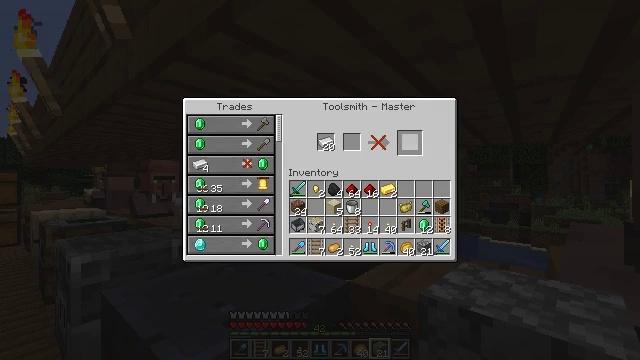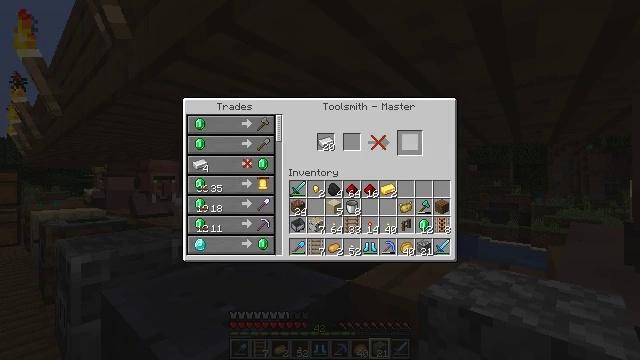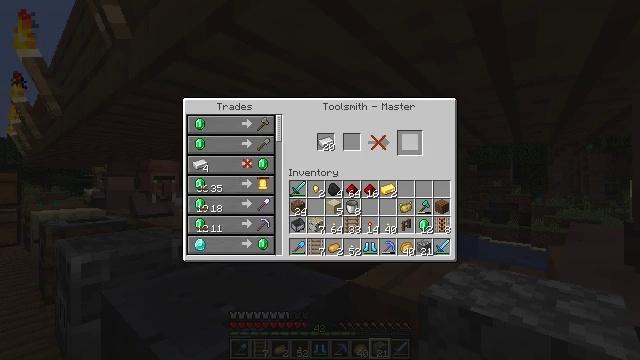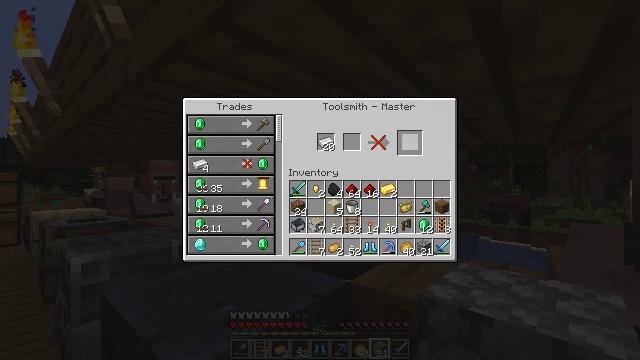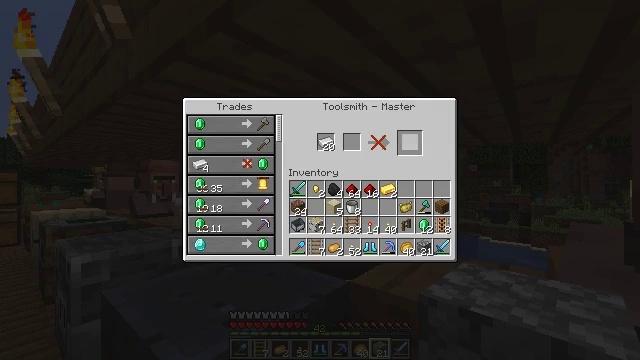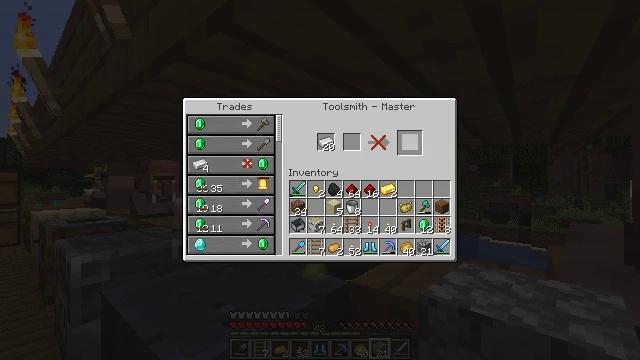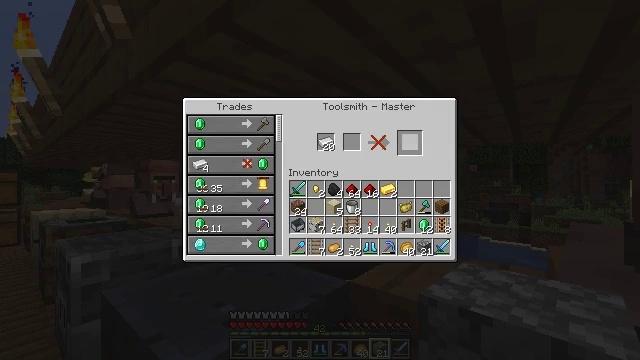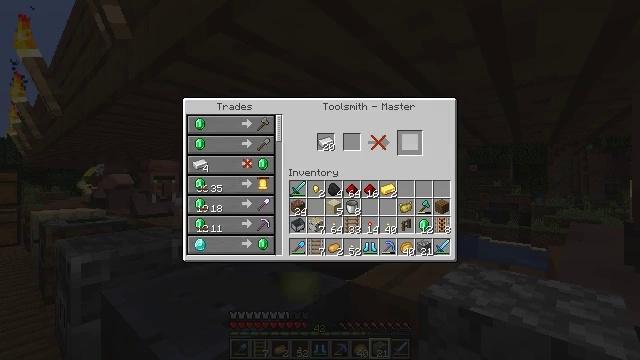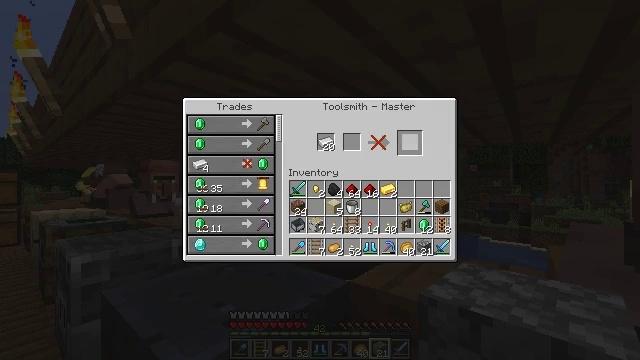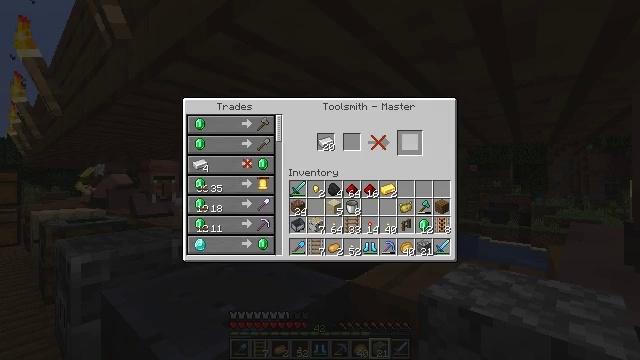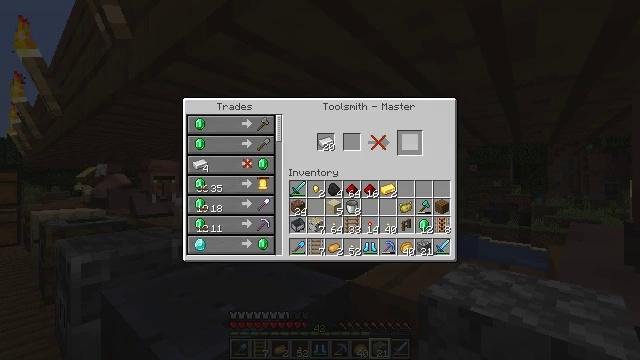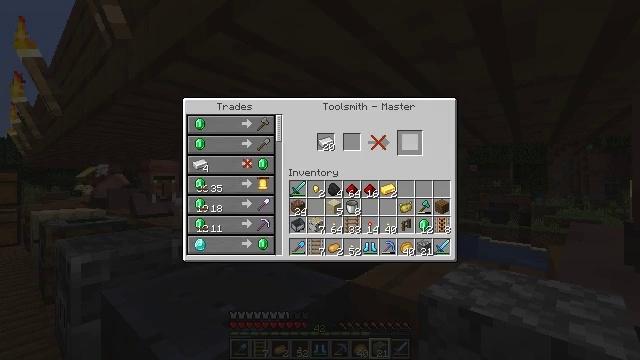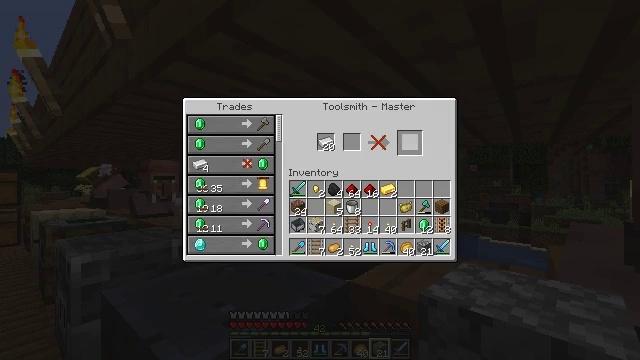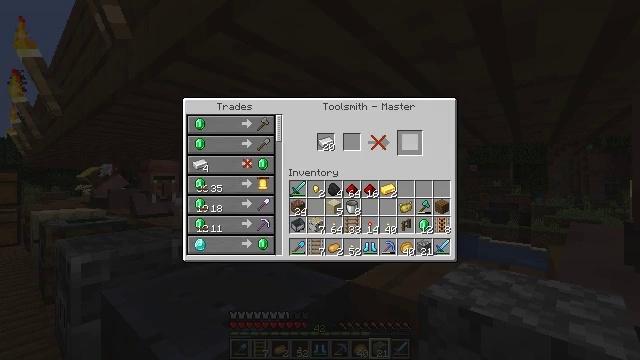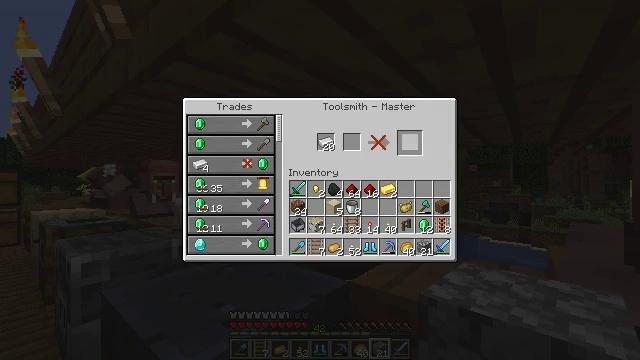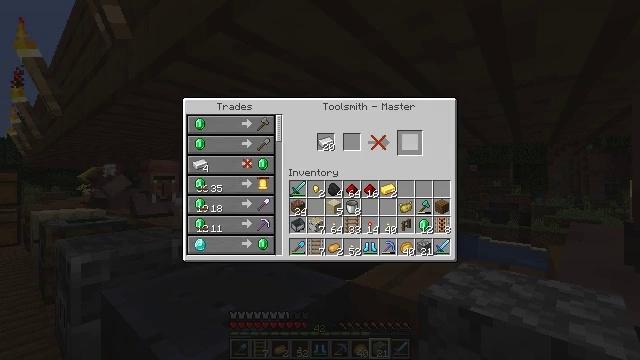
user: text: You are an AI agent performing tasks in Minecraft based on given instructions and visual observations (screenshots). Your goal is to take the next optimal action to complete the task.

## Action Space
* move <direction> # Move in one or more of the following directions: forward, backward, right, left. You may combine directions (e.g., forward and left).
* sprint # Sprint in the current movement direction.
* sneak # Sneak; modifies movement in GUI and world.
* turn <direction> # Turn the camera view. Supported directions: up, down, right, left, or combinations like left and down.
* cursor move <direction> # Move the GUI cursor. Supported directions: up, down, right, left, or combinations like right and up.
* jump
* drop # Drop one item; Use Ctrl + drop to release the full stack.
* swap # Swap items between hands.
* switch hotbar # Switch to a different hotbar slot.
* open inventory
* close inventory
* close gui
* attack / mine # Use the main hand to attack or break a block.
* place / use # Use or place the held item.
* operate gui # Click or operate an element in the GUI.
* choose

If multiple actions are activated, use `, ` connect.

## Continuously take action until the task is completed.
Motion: motion action
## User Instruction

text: Put the required ingredients to craft a suspicious stew.
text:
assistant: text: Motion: sneak, open gui
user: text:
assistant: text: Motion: sneak
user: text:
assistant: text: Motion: sneak
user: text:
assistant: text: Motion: sneak
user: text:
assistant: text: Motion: sneak
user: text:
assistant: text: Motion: sneak
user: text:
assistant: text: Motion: sneak
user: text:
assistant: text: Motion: sneak
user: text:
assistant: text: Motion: sneak
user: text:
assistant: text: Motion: sneak
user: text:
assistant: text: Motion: no_op
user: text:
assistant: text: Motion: no_op
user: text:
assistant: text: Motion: no_op
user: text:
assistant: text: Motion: no_op
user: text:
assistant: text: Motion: no_op
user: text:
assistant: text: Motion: no_op
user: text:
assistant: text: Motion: no_op
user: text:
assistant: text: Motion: no_op
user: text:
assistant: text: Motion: close gui
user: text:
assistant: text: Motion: no_op
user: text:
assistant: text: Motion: no_op
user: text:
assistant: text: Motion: turn down
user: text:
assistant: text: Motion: turn right and down
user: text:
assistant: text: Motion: turn right and down
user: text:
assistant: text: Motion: turn right and down
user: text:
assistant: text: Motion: turn down
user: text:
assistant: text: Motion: no_op
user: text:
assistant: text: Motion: no_op
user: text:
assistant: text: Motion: move forward
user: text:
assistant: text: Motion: move forward, turn left and down